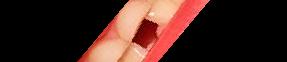
Condition: hypodontia